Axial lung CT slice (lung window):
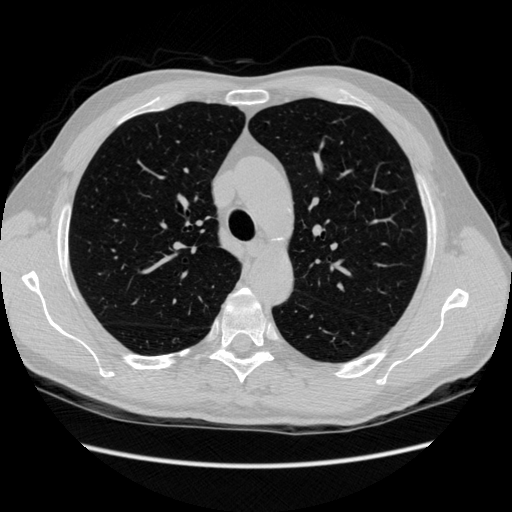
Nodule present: no